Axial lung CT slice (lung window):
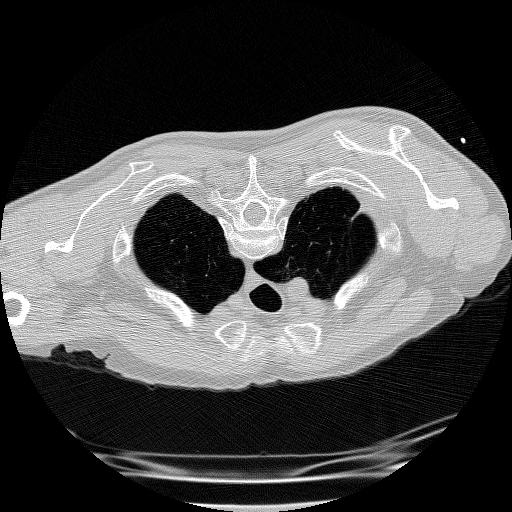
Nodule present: no